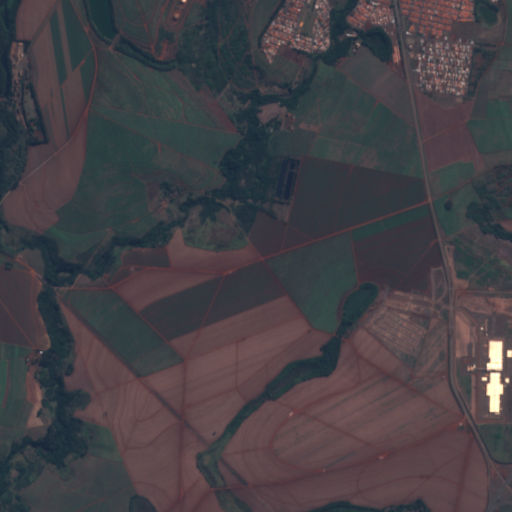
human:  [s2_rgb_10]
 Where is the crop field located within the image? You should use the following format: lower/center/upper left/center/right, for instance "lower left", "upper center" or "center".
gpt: The crop field is located in the upper right of the image.
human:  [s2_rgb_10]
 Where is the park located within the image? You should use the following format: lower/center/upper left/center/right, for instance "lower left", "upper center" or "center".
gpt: The park is located in the upper right of the image.
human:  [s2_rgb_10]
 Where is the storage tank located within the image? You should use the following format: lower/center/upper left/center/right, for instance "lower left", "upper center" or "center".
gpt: The storage tank is located in the upper center of the image.
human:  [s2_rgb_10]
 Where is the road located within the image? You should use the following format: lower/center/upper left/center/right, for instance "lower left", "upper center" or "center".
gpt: There is no road in the image.